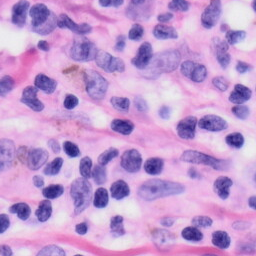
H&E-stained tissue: Skin